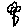
Label: flower